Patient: sex M, age 55
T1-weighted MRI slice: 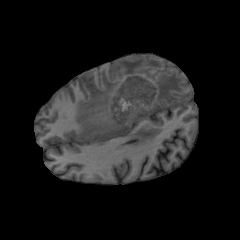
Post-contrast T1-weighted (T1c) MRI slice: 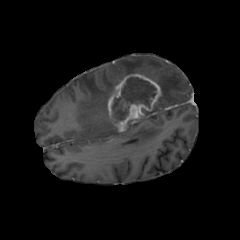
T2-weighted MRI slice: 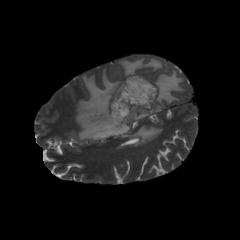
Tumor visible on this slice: yes
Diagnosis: Glioblastoma, IDH-wildtype
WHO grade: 4